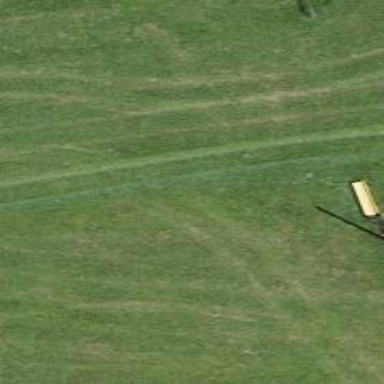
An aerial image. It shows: Path covered with grass.